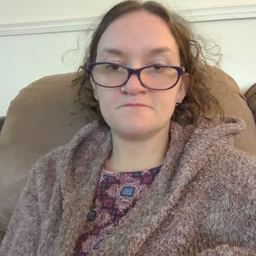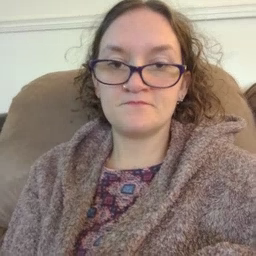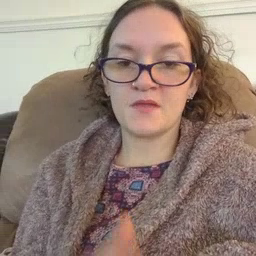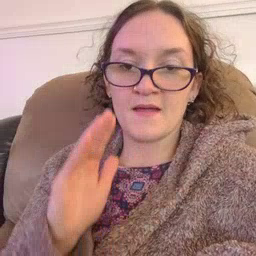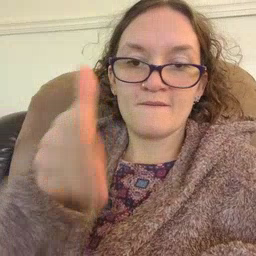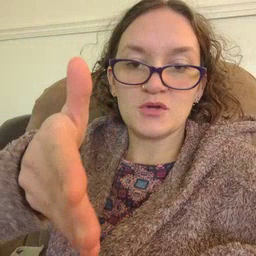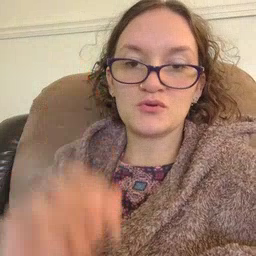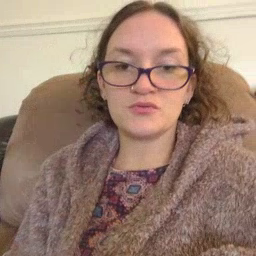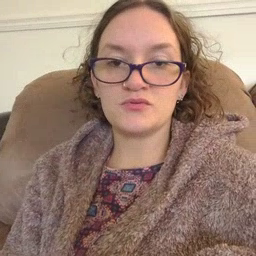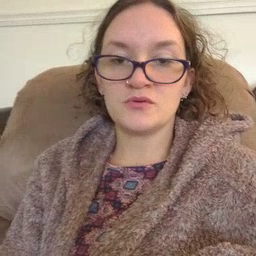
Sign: after